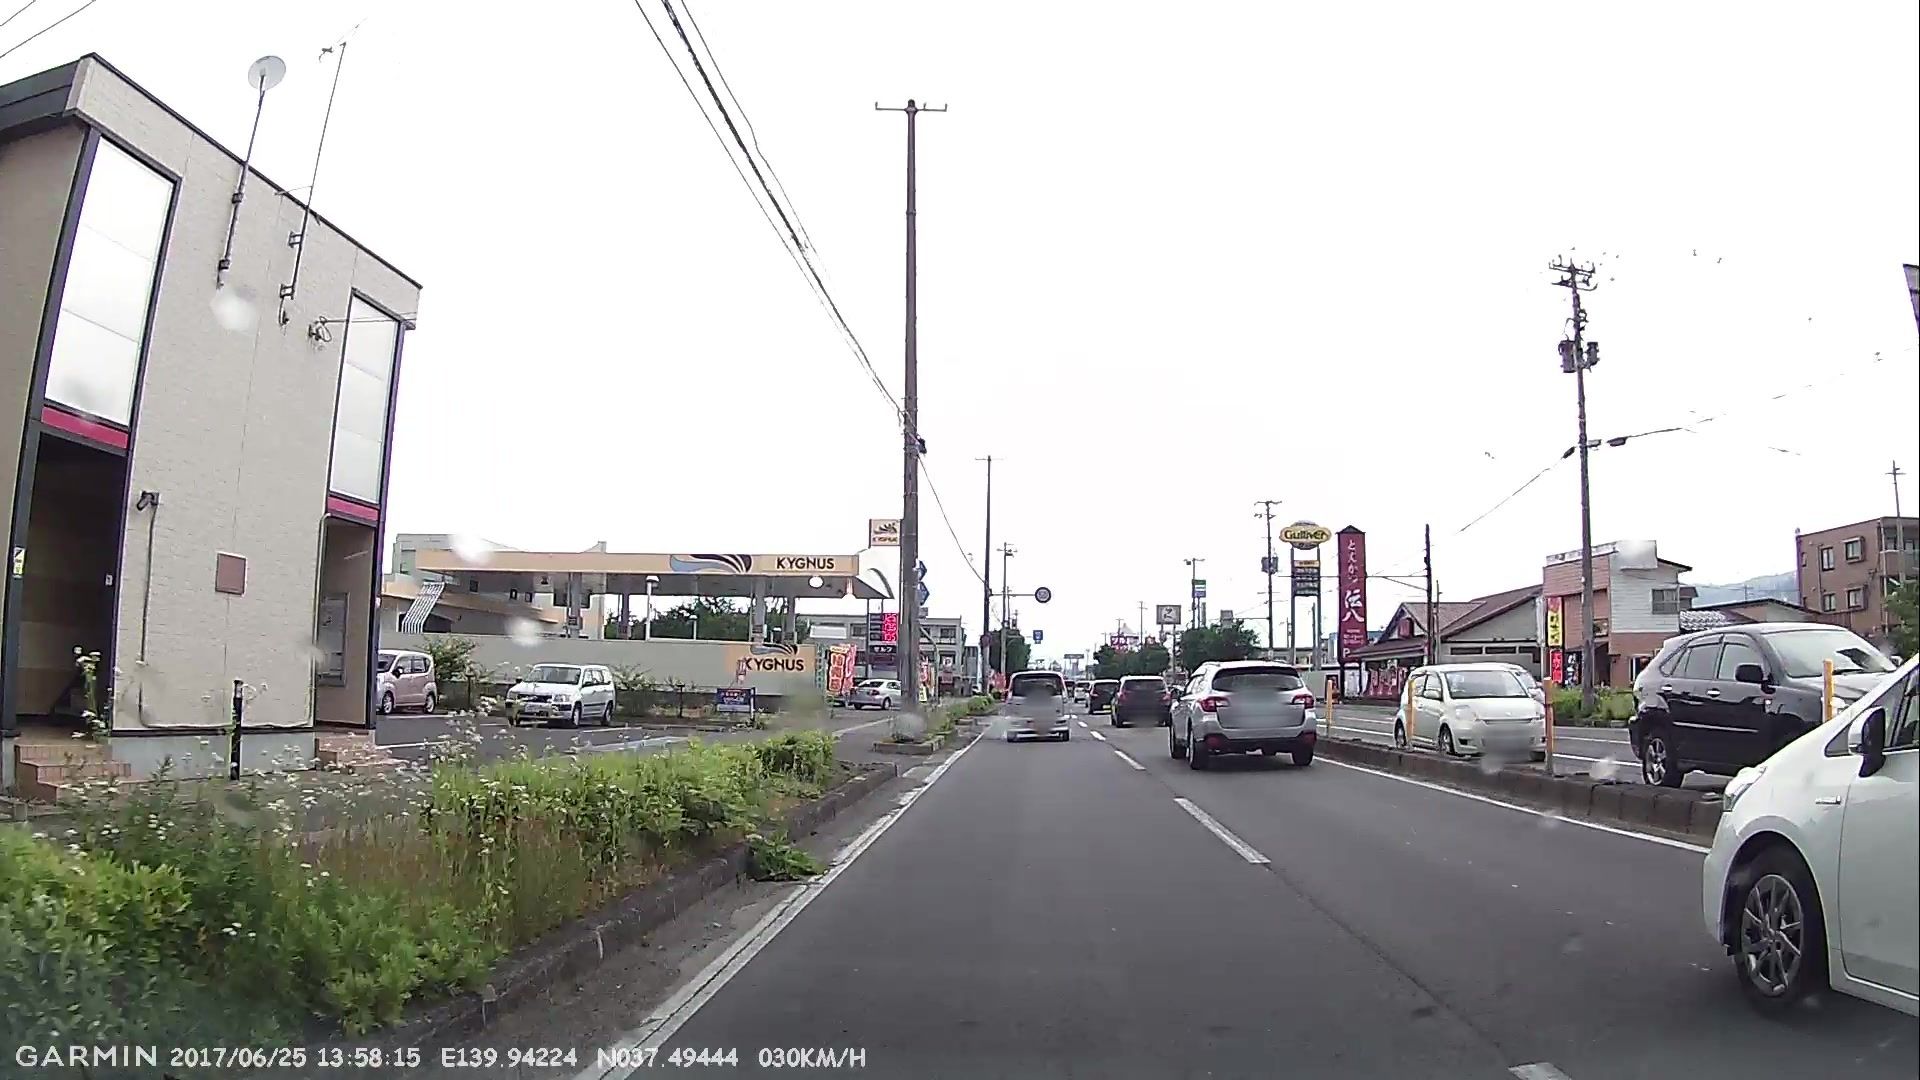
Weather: cloudy
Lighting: day
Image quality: good
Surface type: driving surface
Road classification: primary
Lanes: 2.0
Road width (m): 3.8
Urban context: urban centre
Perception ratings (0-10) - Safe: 5.53, Lively: 4.35, Beautiful: 3.42, Boring: 5.88, Depressing: 5.2, Wealthy: 3.93